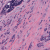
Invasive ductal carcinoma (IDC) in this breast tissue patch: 1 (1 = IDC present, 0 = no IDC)